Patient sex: M
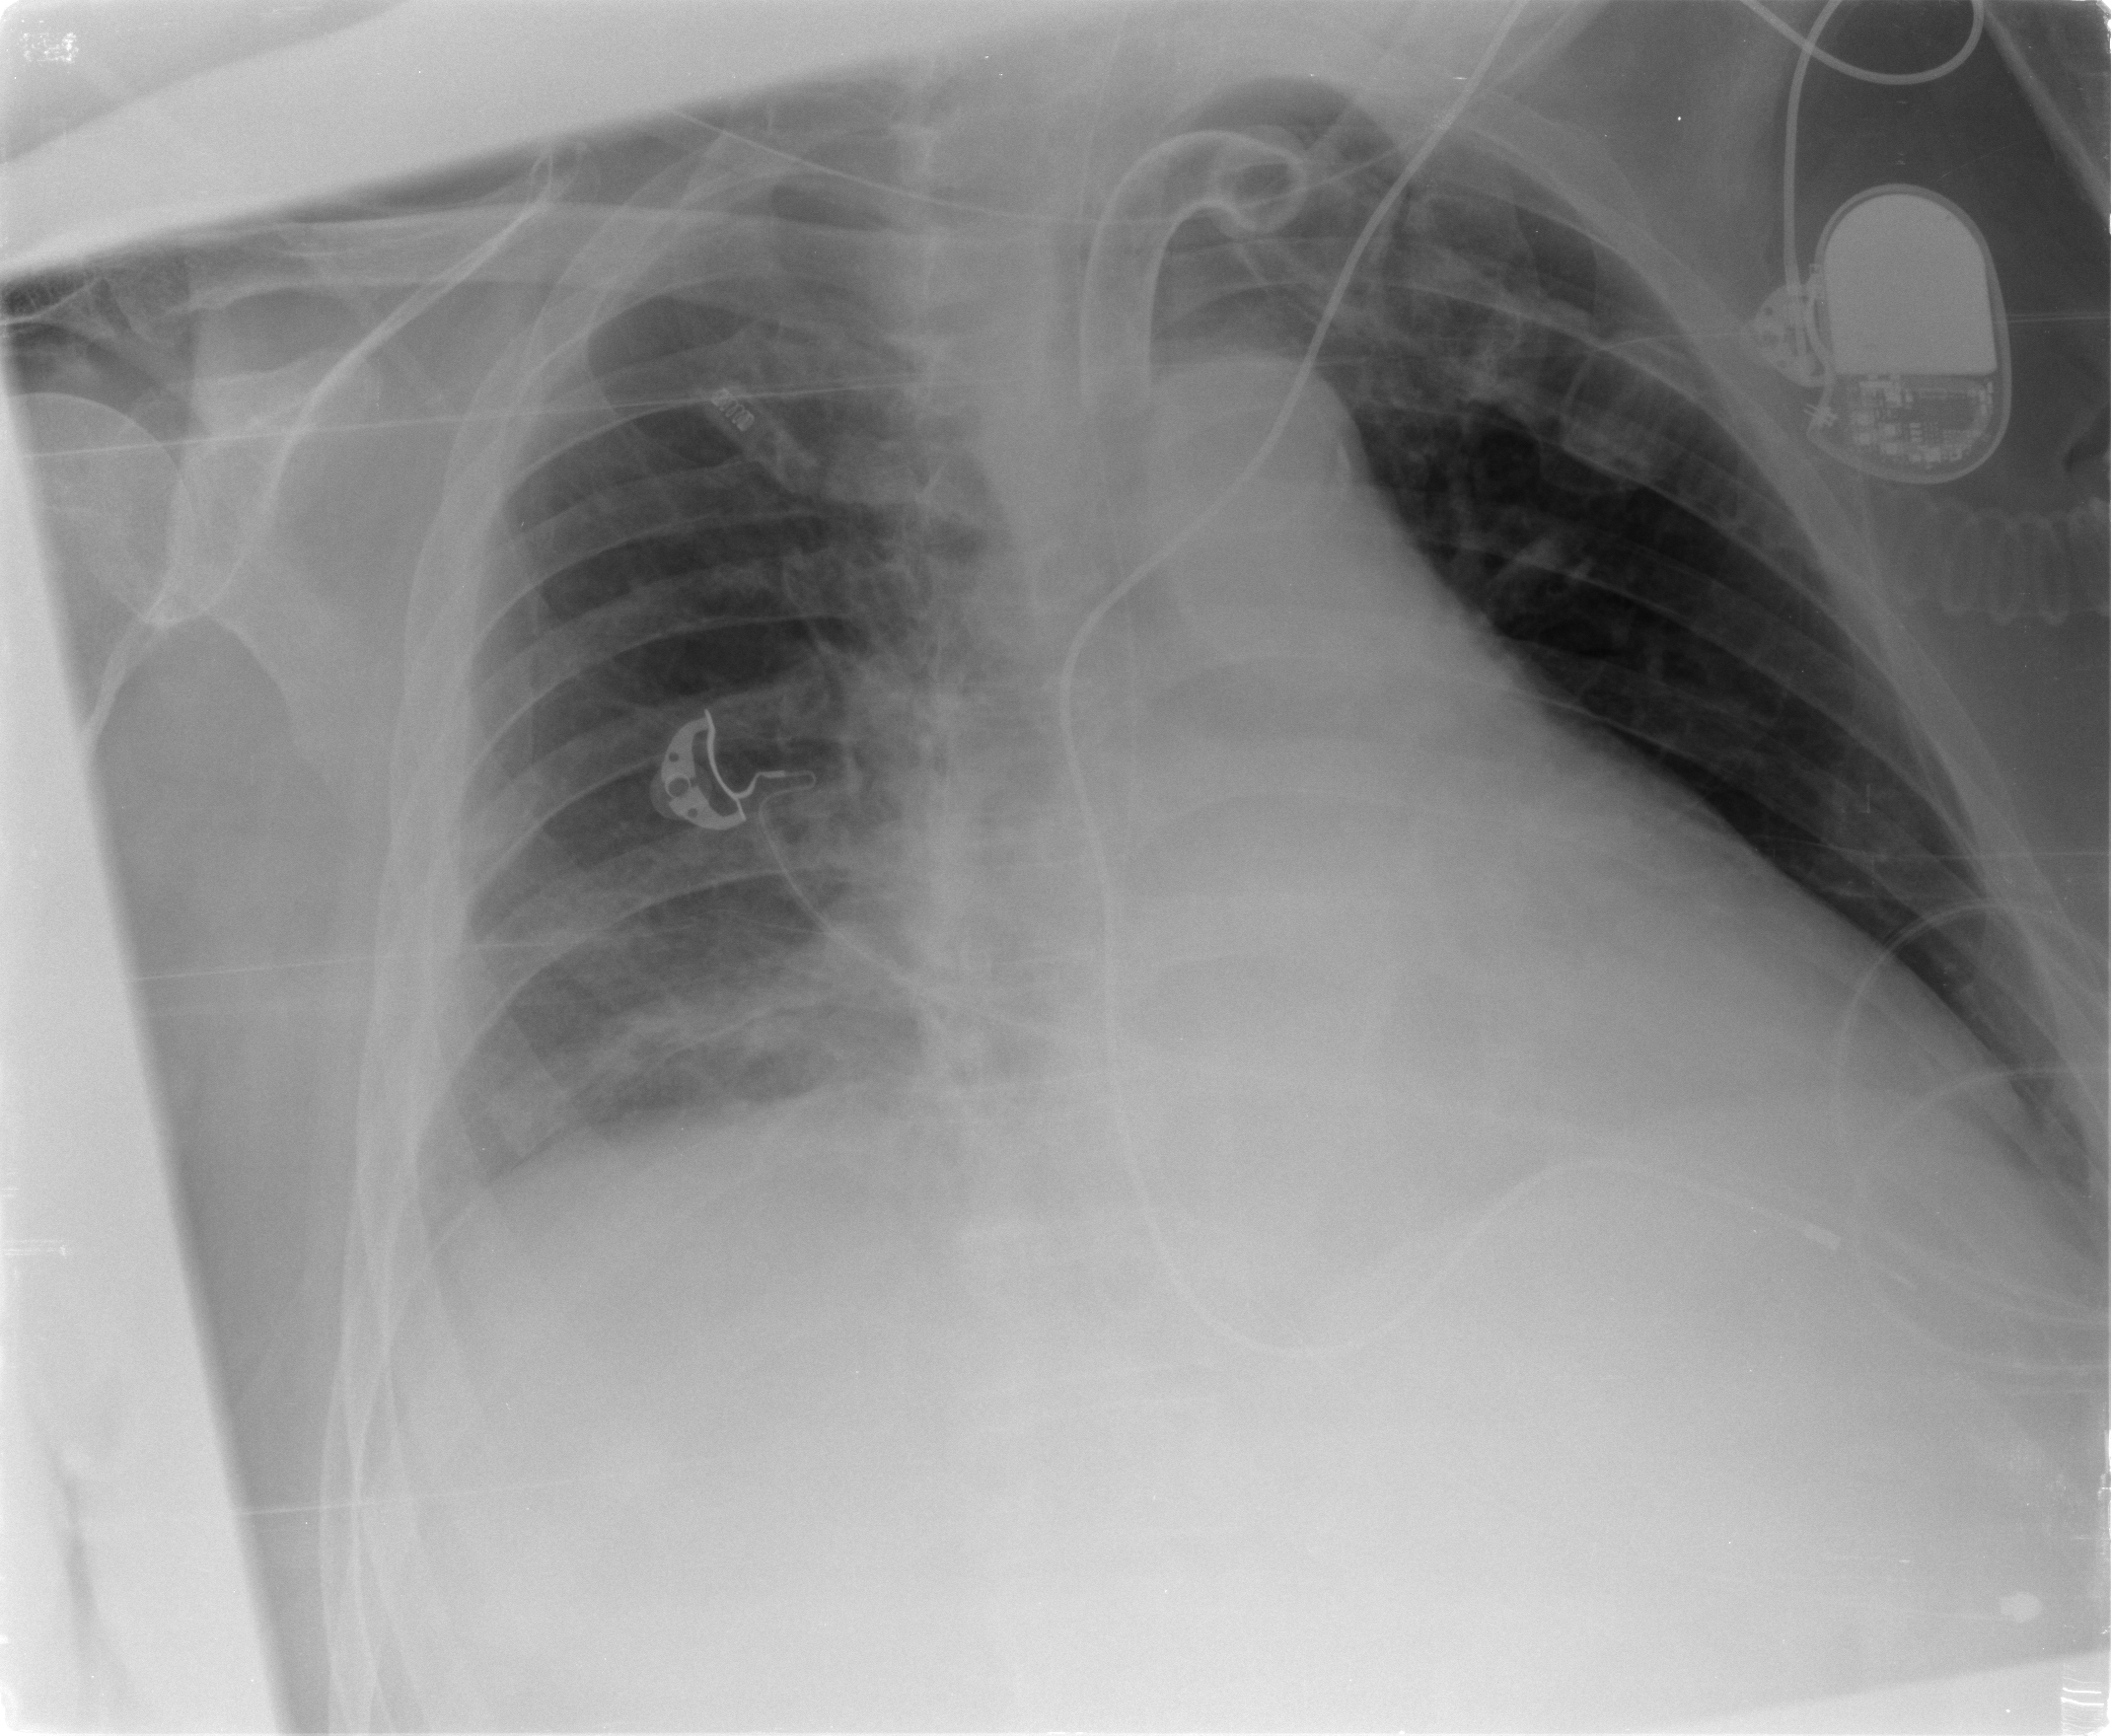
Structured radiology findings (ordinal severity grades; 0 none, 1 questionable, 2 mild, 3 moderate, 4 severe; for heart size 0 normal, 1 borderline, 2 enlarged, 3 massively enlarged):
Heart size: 2
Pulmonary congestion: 0
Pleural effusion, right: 2
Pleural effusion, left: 0
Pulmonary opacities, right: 1
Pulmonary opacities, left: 0
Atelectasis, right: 2
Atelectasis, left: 0